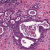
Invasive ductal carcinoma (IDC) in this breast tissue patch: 0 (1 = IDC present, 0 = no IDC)